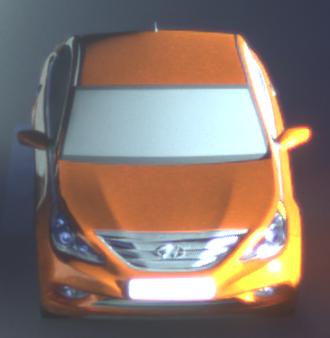
Make: Hyundai
Model: Sonata
Detailed model: Gen. 6 YF
Model produced from: 2009
Model produced until: 2016
Doors: 4
Color: orange
Road condition: dry road
Daytime: sunrise or sunset
Contrast: high contrast